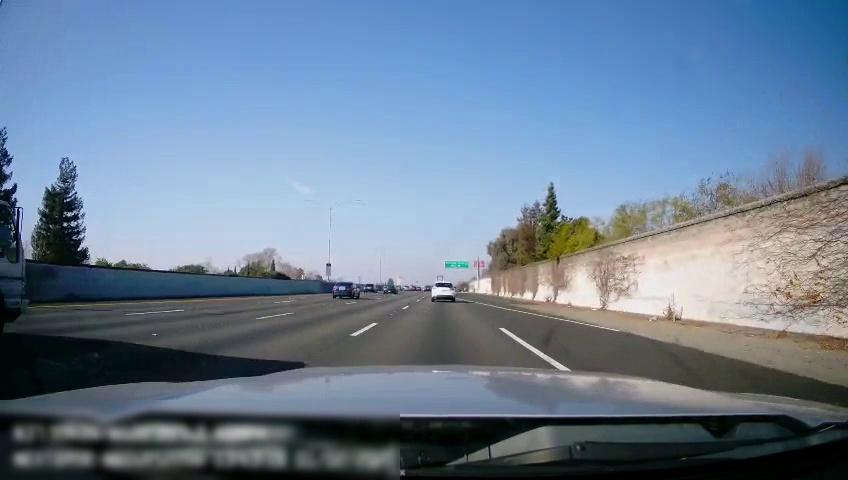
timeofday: Day
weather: Sunny
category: Drivable Space
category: Vehicles | SUV
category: Vehicles | Car
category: Vehicles | Car
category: Vehicles | Car
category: Vehicles | Truck
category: Lanes | Current Lane
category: Lanes | Current Lane
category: Lanes | Alternate Lane
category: Lanes | Alternate Lane
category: Lanes | Alternate Lane
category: Lanes | Current Lane
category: Traffic | Signs
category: Traffic | Signs